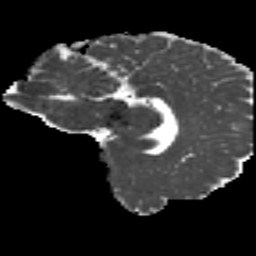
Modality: MD
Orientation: sagittal
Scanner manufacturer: siemens
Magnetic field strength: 3 T
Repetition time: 4.16 s
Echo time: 0.0806 s